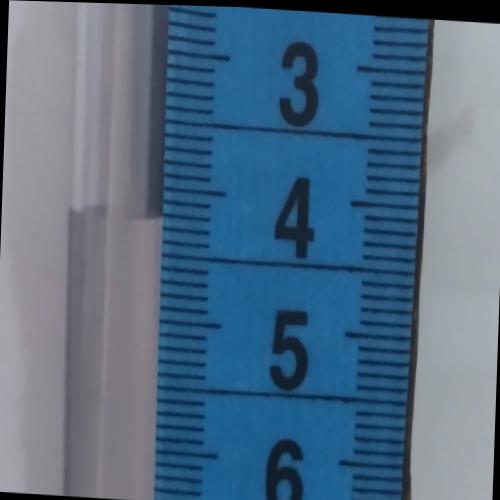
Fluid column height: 4.2 cm